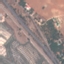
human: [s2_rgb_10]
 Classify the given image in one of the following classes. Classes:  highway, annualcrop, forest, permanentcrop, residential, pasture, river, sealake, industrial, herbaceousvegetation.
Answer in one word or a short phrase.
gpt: Highway